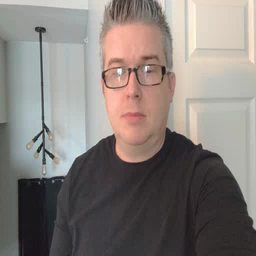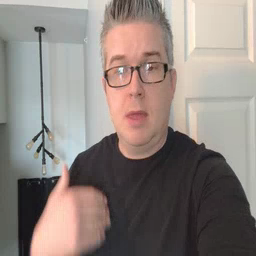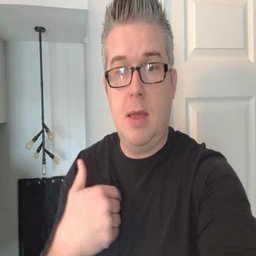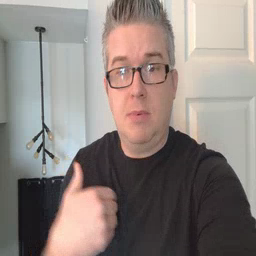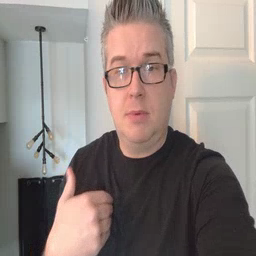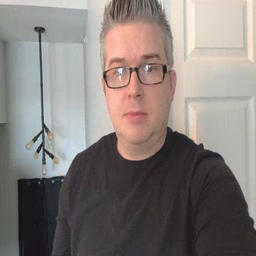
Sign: animal